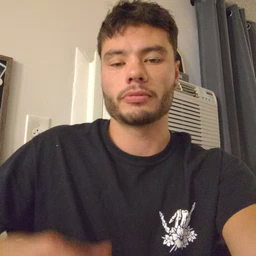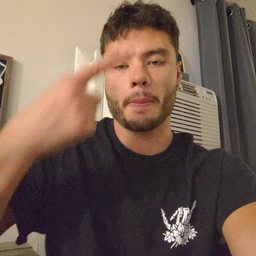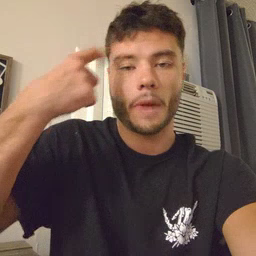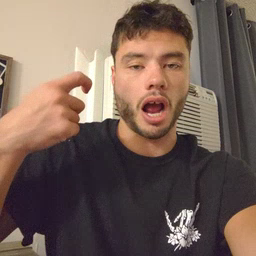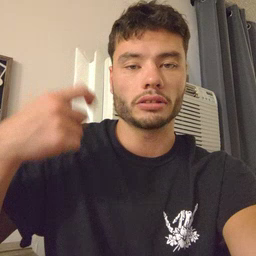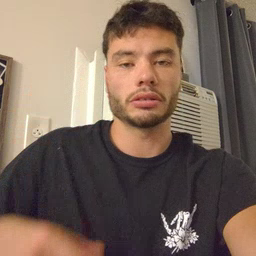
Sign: because